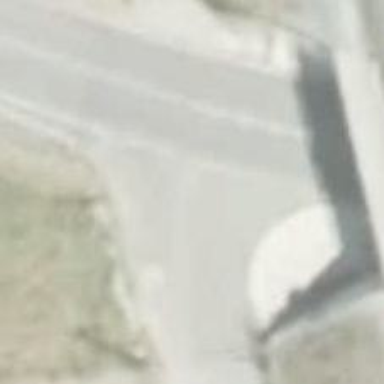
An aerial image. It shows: Unmarked crossing on the road.